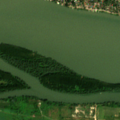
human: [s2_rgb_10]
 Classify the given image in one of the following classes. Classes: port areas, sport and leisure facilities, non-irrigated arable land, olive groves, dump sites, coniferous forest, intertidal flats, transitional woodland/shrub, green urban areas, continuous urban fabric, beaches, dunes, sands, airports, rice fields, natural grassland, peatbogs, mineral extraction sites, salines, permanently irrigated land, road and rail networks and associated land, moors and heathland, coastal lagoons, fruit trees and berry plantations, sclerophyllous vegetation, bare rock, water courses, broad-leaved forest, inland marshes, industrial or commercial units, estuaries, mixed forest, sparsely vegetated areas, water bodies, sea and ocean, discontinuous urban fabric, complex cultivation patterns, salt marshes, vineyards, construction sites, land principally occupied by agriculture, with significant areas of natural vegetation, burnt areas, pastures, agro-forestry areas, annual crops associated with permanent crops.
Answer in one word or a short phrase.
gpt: discontinuous urban fabric, complex cultivation patterns, broad-leaved forest, inland marshes, water courses